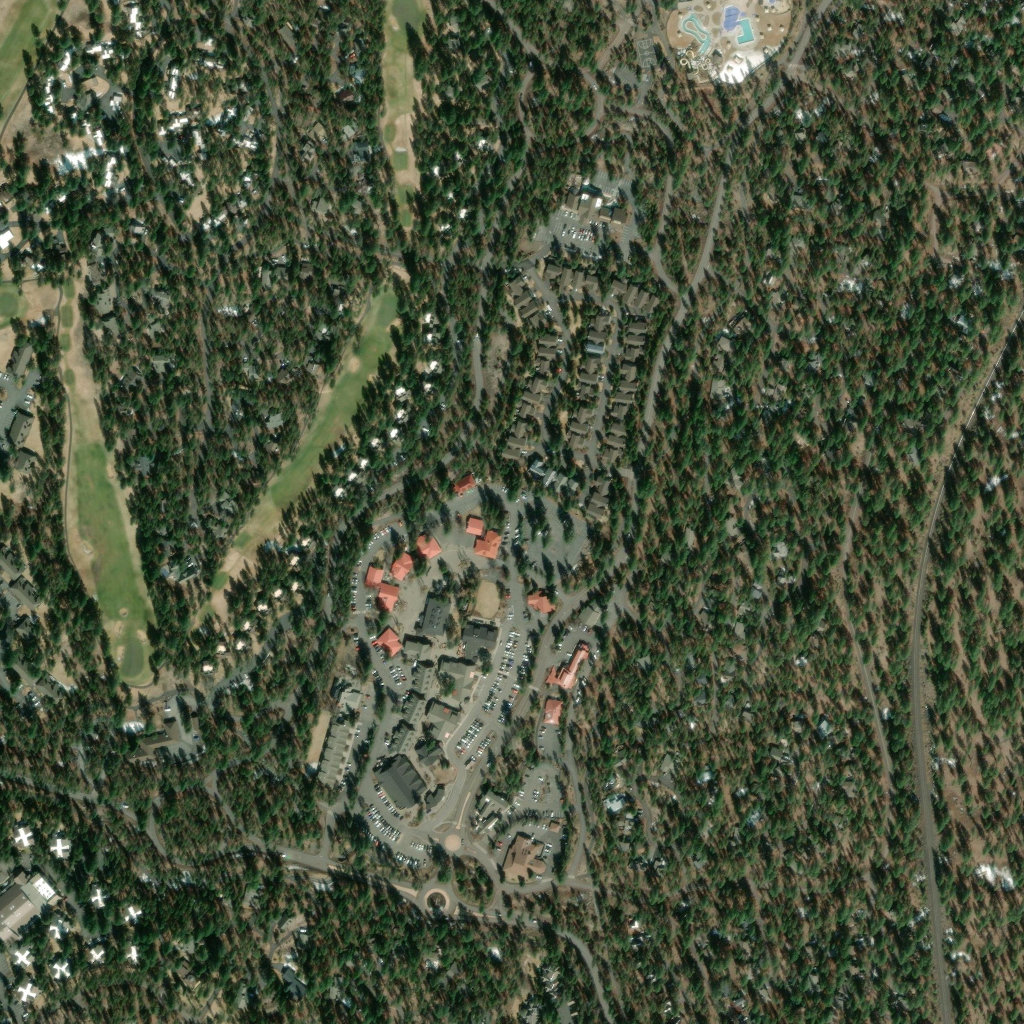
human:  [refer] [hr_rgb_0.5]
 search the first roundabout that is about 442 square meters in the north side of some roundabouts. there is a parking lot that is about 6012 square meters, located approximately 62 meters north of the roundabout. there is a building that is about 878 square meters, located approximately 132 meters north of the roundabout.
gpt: <box>[[42, 81, 45, 83, 0]]</box>